Question: What setting is listed first?
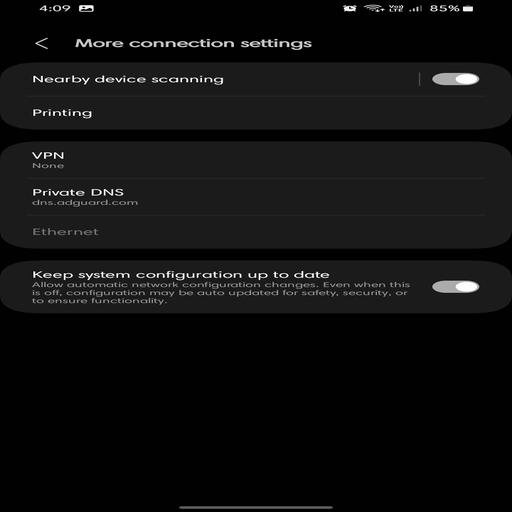
Answer: Nearby device scanning